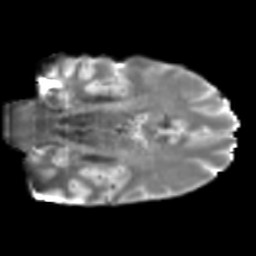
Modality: T2w
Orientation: coronal
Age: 46
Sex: male
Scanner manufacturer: siemens
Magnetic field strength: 3 T
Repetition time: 5 s
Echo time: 0.092 s